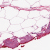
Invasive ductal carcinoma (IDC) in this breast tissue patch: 0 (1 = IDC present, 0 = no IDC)